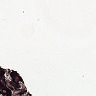
Metastatic tissue present: no